Interaction volume radius: 10 \u00c5
Interaction volume height: 20 \u00c5
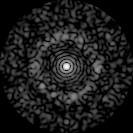
Disorder parameter: 0.8451